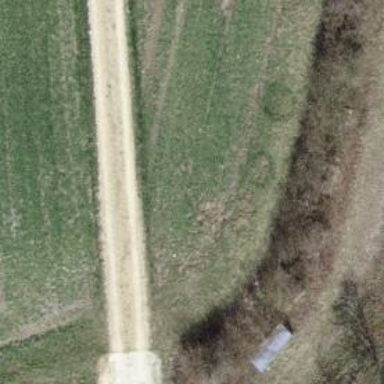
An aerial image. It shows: Dirt path.